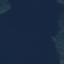
Land use / land cover: SeaLake